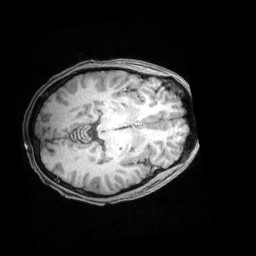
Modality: T1w
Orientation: axial
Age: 23
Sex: male
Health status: healthy